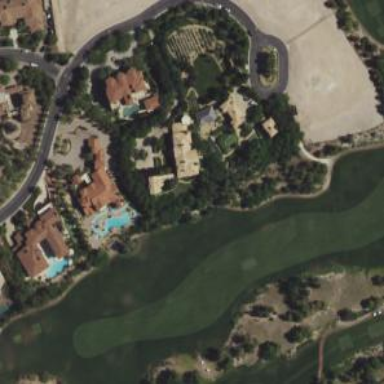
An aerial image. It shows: Area of rough grass used for golf.